Interaction volume radius: 10 \u00c5
Interaction volume height: 10 \u00c5
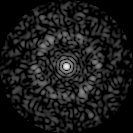
Disorder parameter: 0.8295